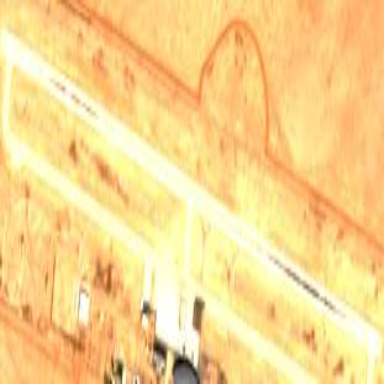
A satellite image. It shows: Asphalt runway at the airport area.